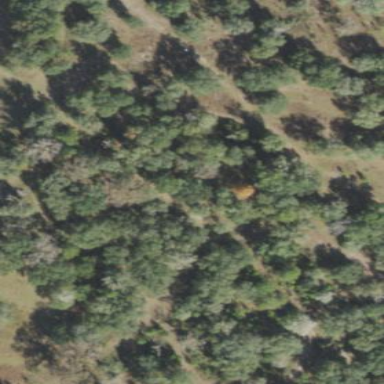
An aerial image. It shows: Mixed woodland with various types of leaves.